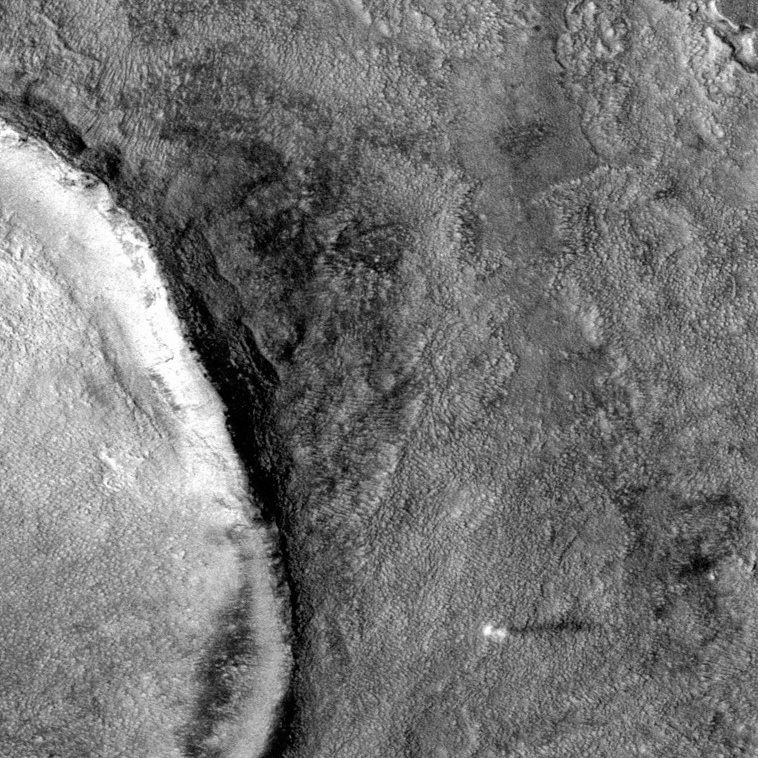
Label: dustdevil